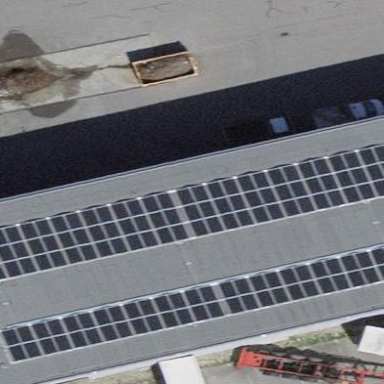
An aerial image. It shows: Solar power generator using photovoltaic panels.